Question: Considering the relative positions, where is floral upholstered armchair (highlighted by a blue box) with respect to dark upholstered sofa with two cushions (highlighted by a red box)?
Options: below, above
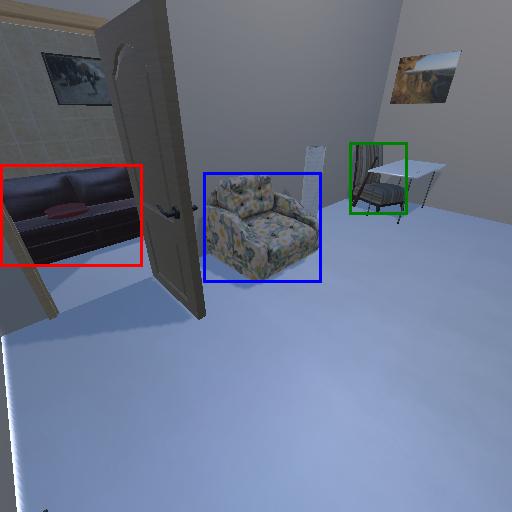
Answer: below